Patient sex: M
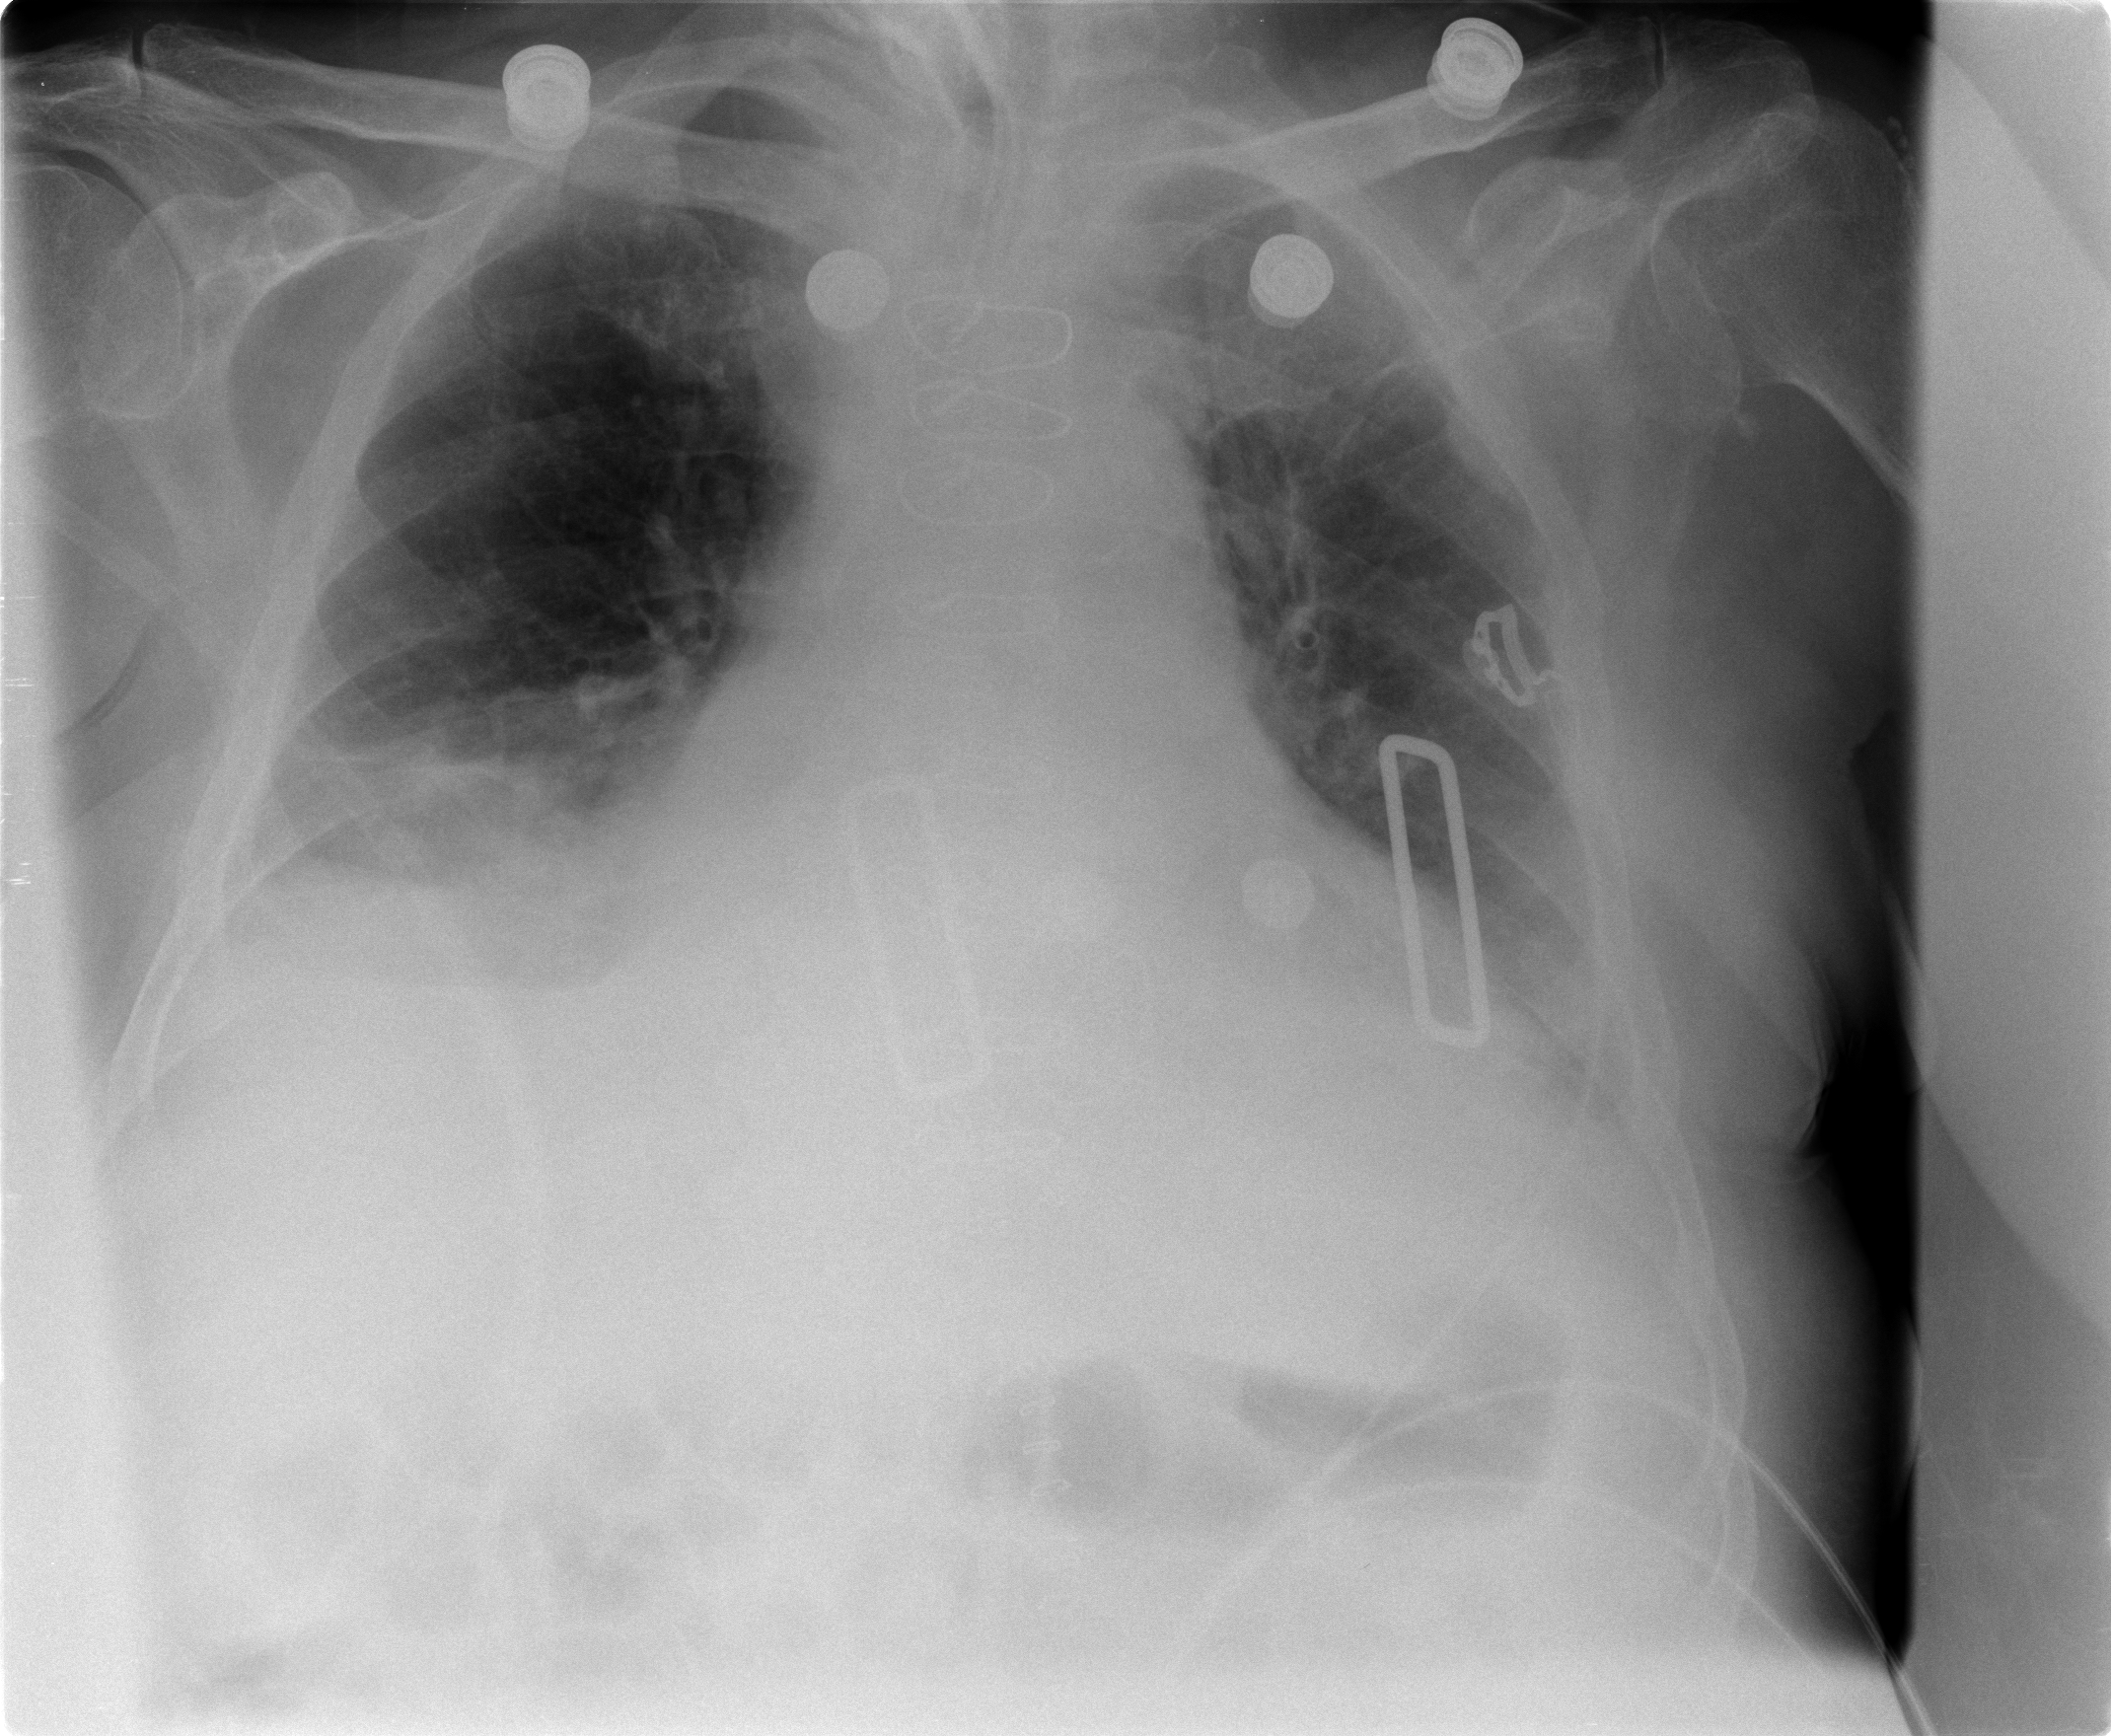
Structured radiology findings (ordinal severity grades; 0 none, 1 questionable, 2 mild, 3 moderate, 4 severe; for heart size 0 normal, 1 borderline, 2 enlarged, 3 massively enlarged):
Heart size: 2
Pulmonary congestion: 0
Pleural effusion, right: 2
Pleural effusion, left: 2
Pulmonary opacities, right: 1
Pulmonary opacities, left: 0
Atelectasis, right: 3
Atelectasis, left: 2